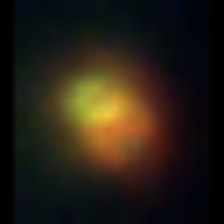
Taxon: NanoPlankton
Group: Other